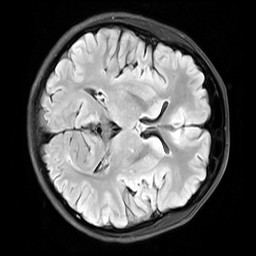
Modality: FLAIR
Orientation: axial
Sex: female
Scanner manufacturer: siemens
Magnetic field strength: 3 T
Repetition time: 10 s
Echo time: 0.09 s